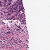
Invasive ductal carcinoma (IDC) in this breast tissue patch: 1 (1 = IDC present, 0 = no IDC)